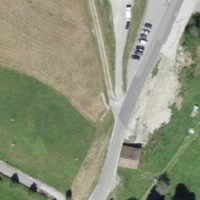
EUNIS habitat code: 55
Species observed at this site:
Galium boreale